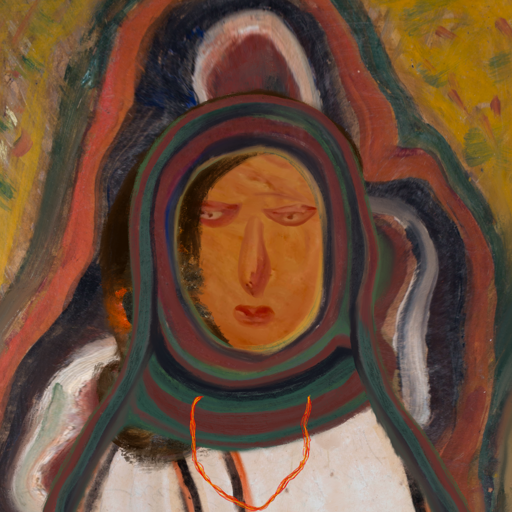
Background: AfterRaid, Head And Neck Front: Pious_Lady, Face Front: Pious_Lady, Bust: Roy_Bahadur, Hair Front: Gypsy_Queen, Head Accessory: After_Raid_Scarf, Second Necklace: Gypsy_Mother_2, Necklace: Blank, Baby: Blank